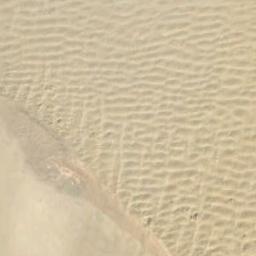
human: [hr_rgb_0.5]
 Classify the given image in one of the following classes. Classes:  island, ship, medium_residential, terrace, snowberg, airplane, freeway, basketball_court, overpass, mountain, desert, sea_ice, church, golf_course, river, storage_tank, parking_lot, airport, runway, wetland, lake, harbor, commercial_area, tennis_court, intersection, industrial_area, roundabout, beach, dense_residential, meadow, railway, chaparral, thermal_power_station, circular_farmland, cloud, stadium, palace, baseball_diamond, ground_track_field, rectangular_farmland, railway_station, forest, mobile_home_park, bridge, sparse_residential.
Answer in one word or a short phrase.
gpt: desert